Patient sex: M
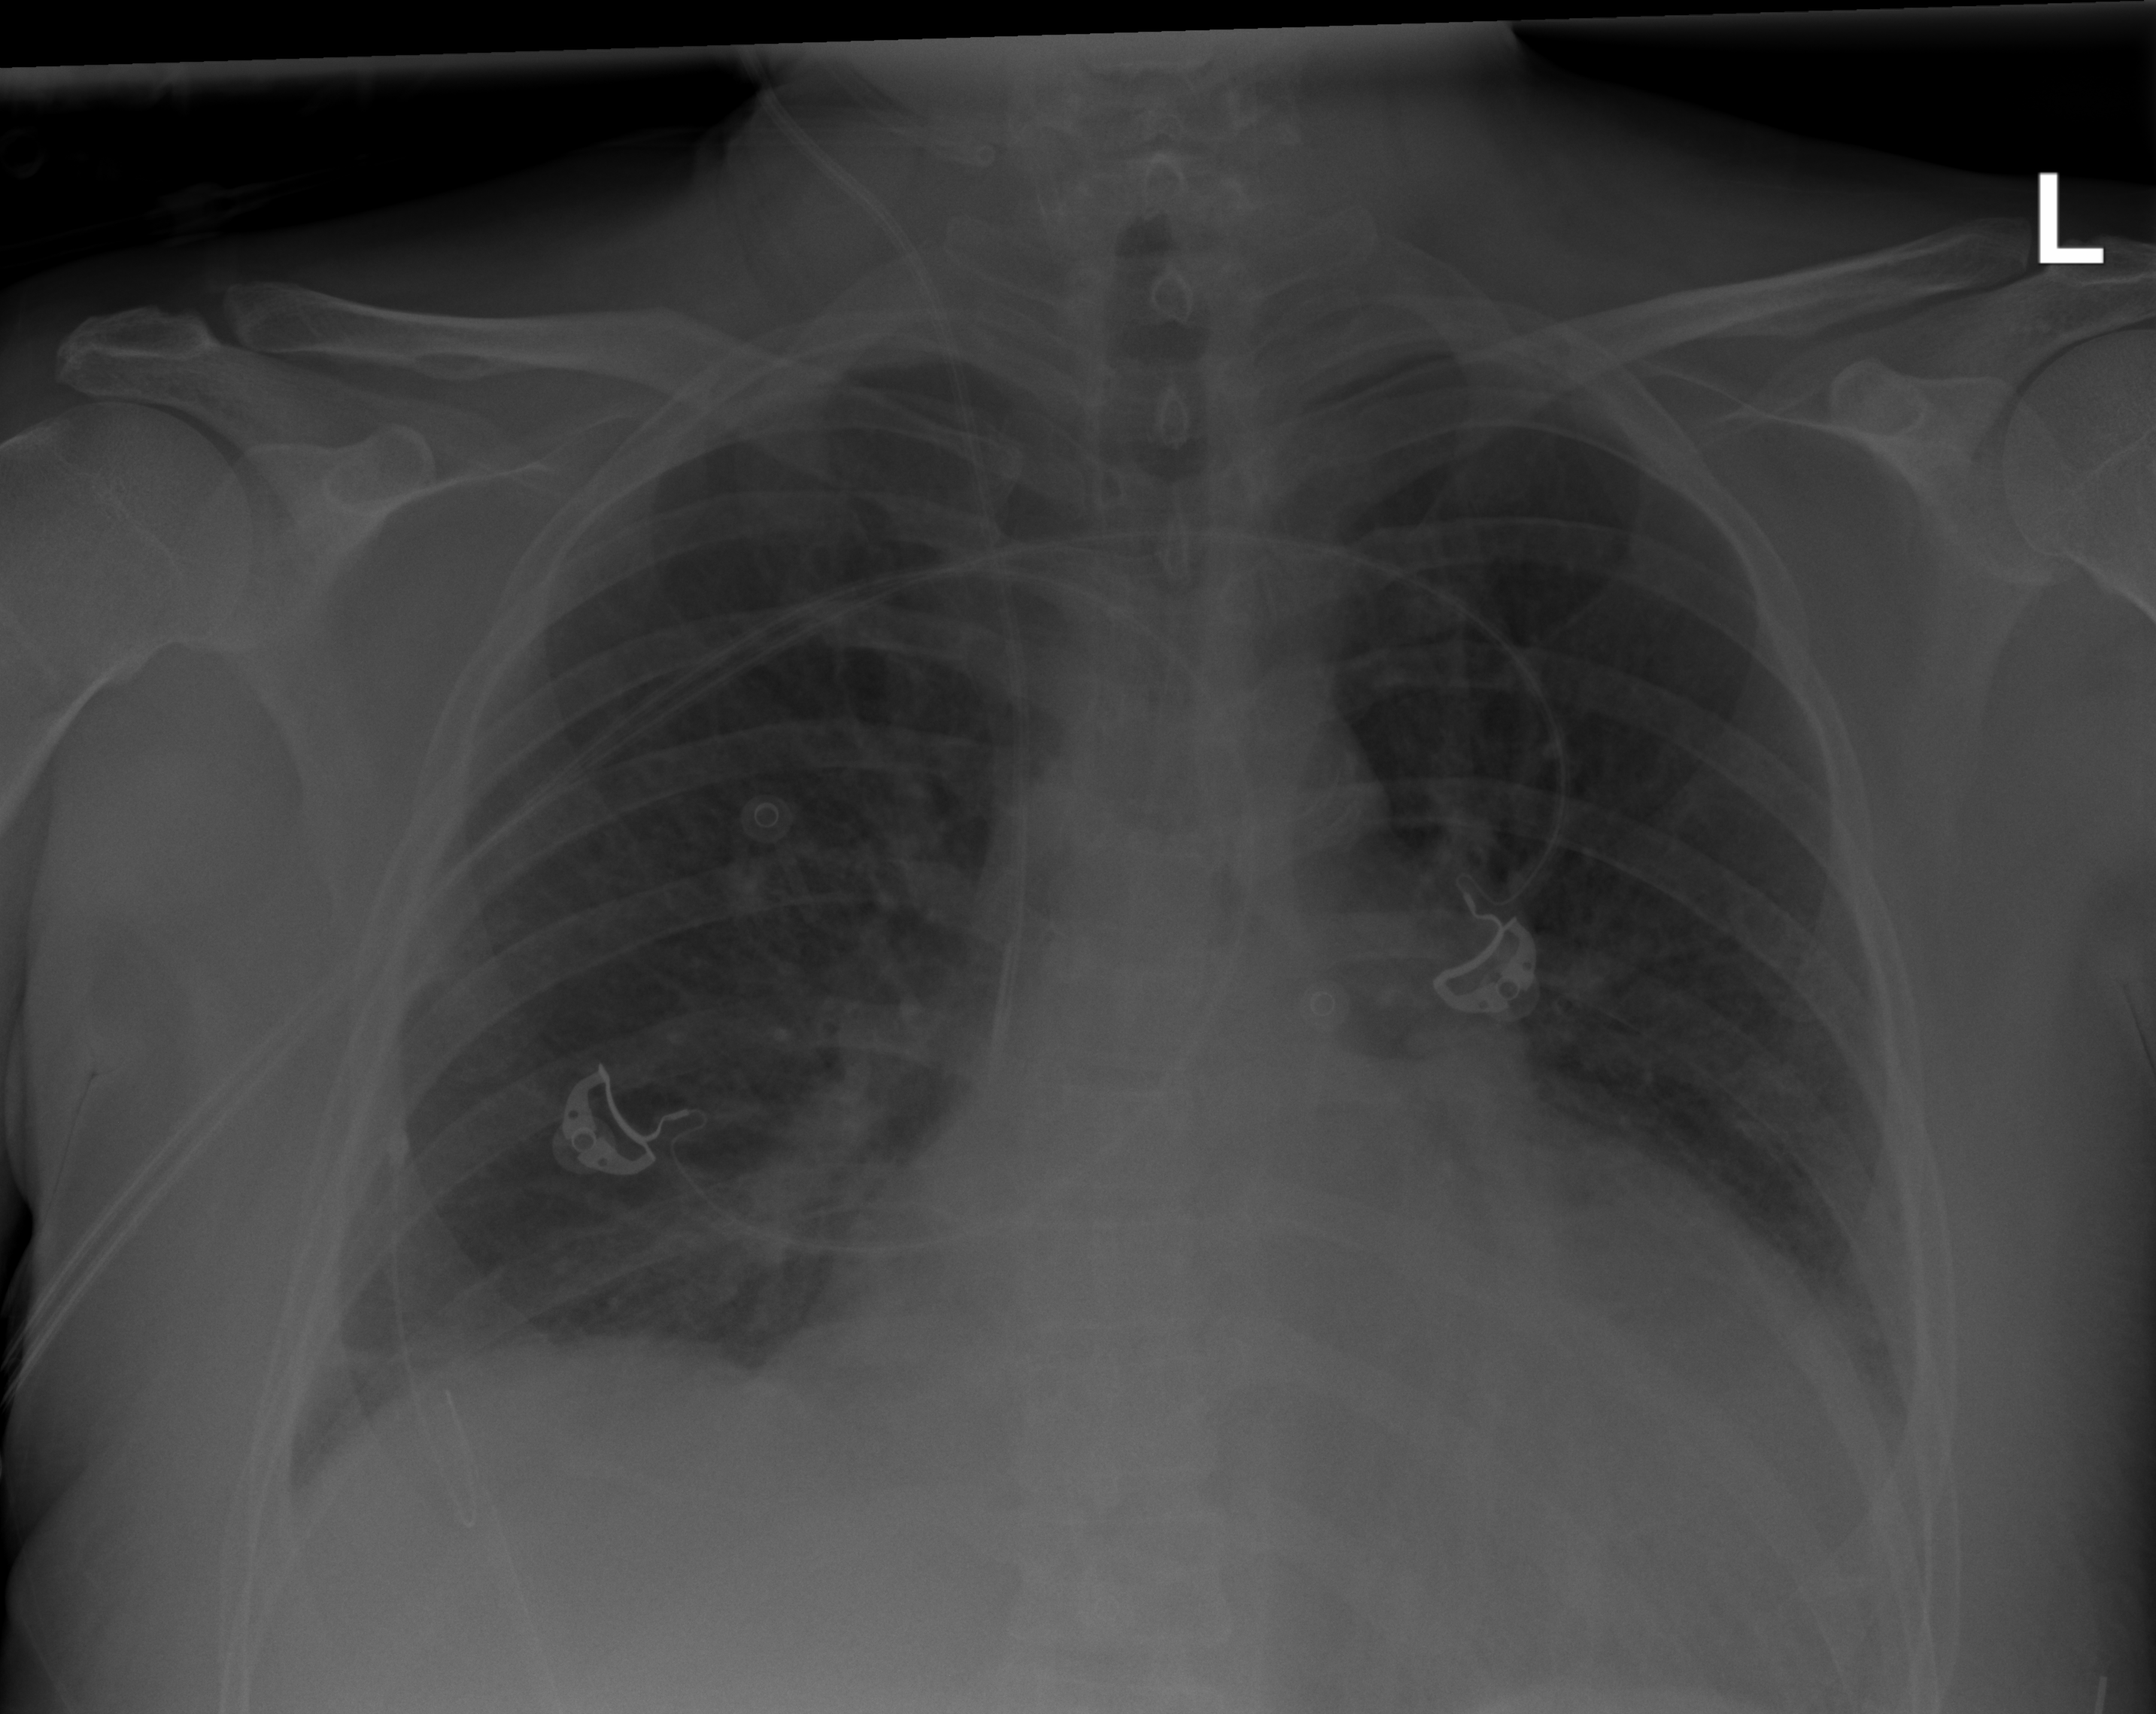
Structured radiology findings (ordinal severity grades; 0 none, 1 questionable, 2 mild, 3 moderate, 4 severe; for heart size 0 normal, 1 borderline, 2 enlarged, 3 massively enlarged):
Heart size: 2
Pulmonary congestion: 0
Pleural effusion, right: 0
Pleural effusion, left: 0
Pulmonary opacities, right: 0
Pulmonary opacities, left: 0
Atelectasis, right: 2
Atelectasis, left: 2